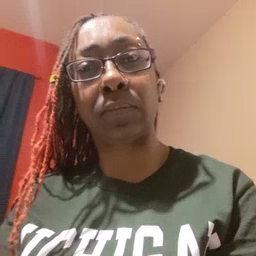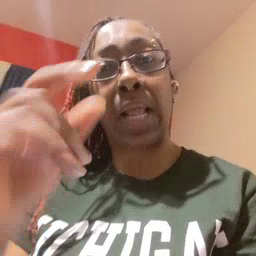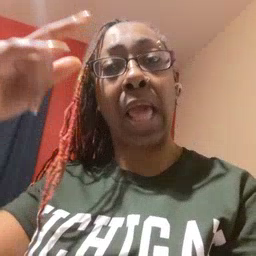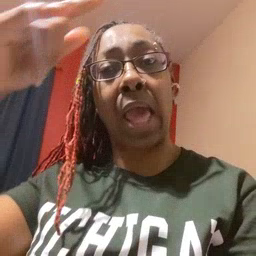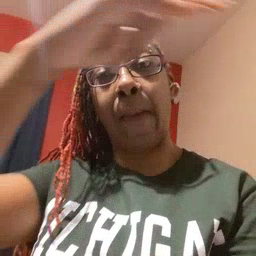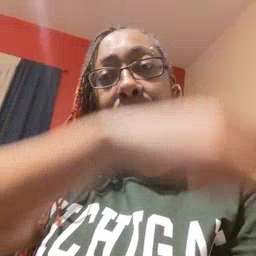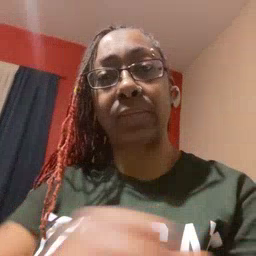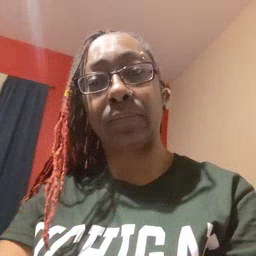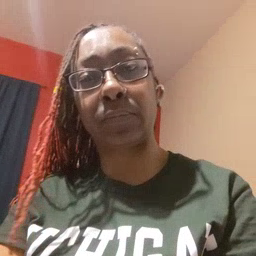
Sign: airplane